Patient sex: F
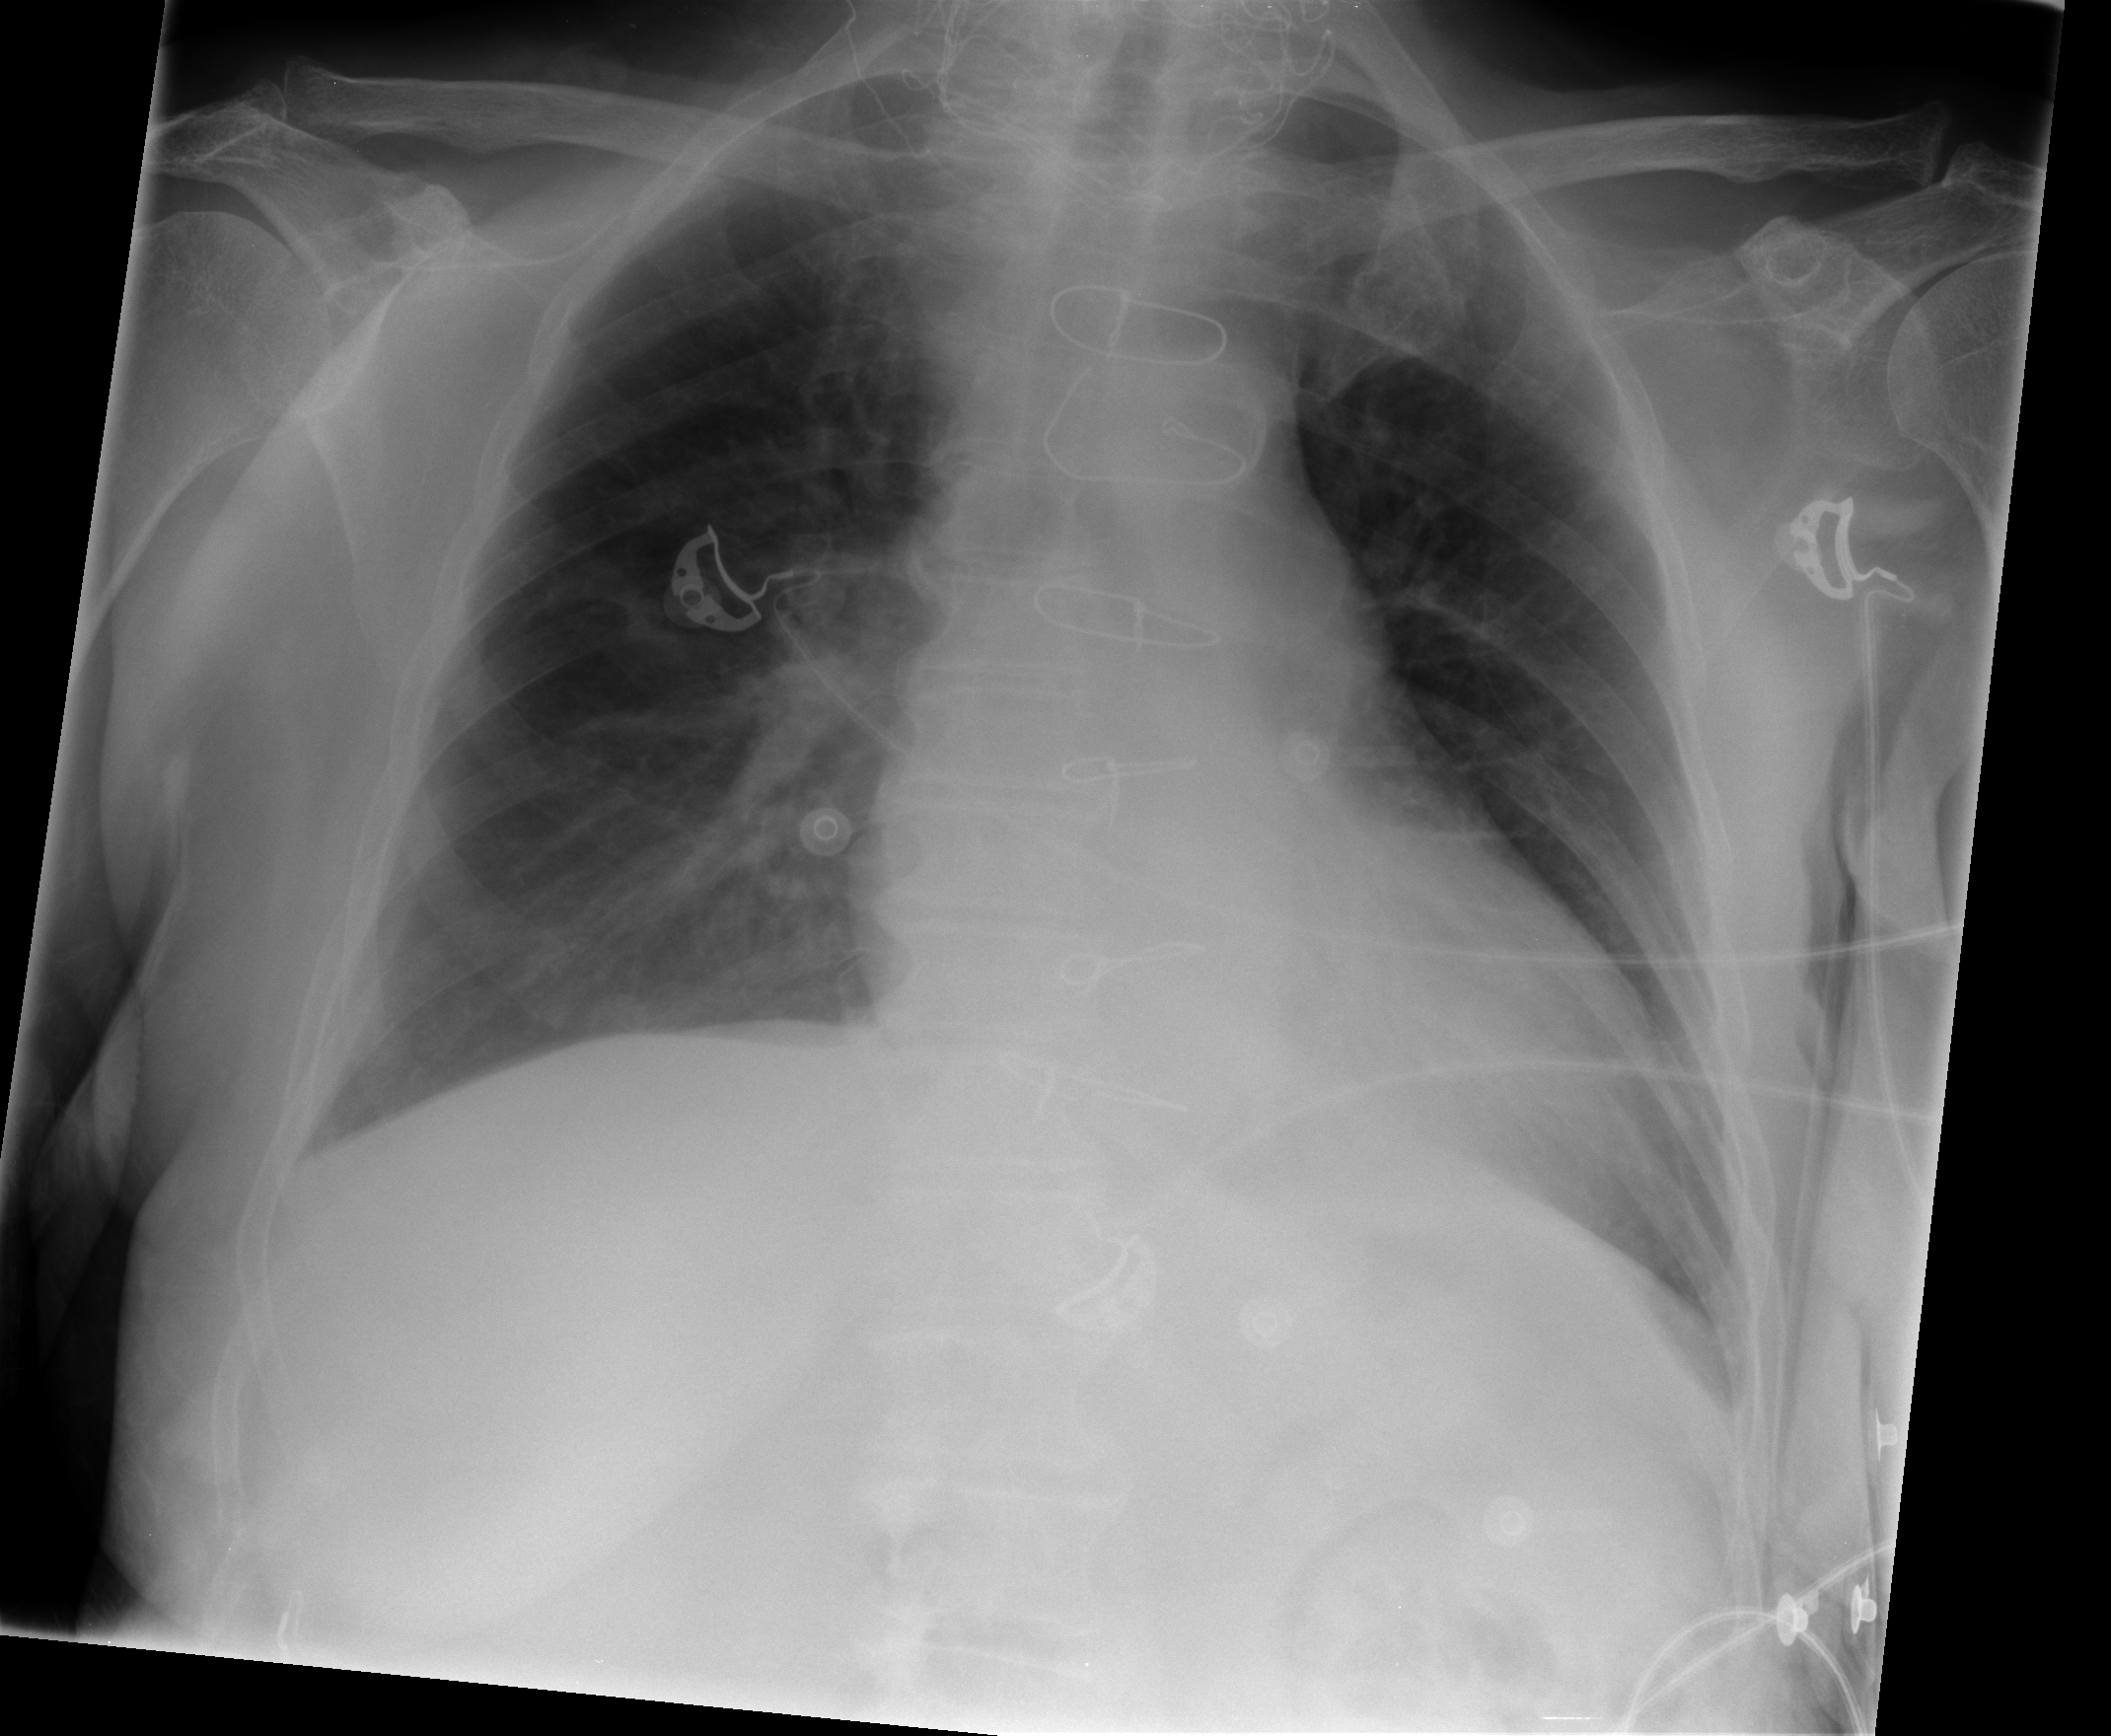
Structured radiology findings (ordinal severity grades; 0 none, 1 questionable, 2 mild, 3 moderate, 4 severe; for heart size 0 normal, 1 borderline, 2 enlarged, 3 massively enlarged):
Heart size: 0
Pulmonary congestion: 0
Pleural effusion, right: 1
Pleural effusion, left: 1
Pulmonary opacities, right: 1
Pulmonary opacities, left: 0
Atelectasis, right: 1
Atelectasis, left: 0